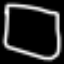
Label: square